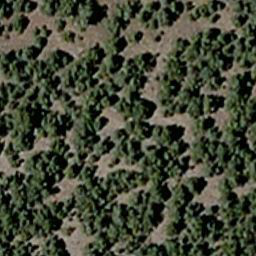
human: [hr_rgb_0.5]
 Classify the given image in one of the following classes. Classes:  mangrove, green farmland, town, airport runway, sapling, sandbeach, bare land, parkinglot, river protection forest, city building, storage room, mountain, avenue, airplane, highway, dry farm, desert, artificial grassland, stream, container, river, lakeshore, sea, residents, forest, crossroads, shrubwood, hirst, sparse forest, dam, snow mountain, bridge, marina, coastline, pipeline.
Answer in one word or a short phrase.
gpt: sparse forest